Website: walmart
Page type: customer-info-address
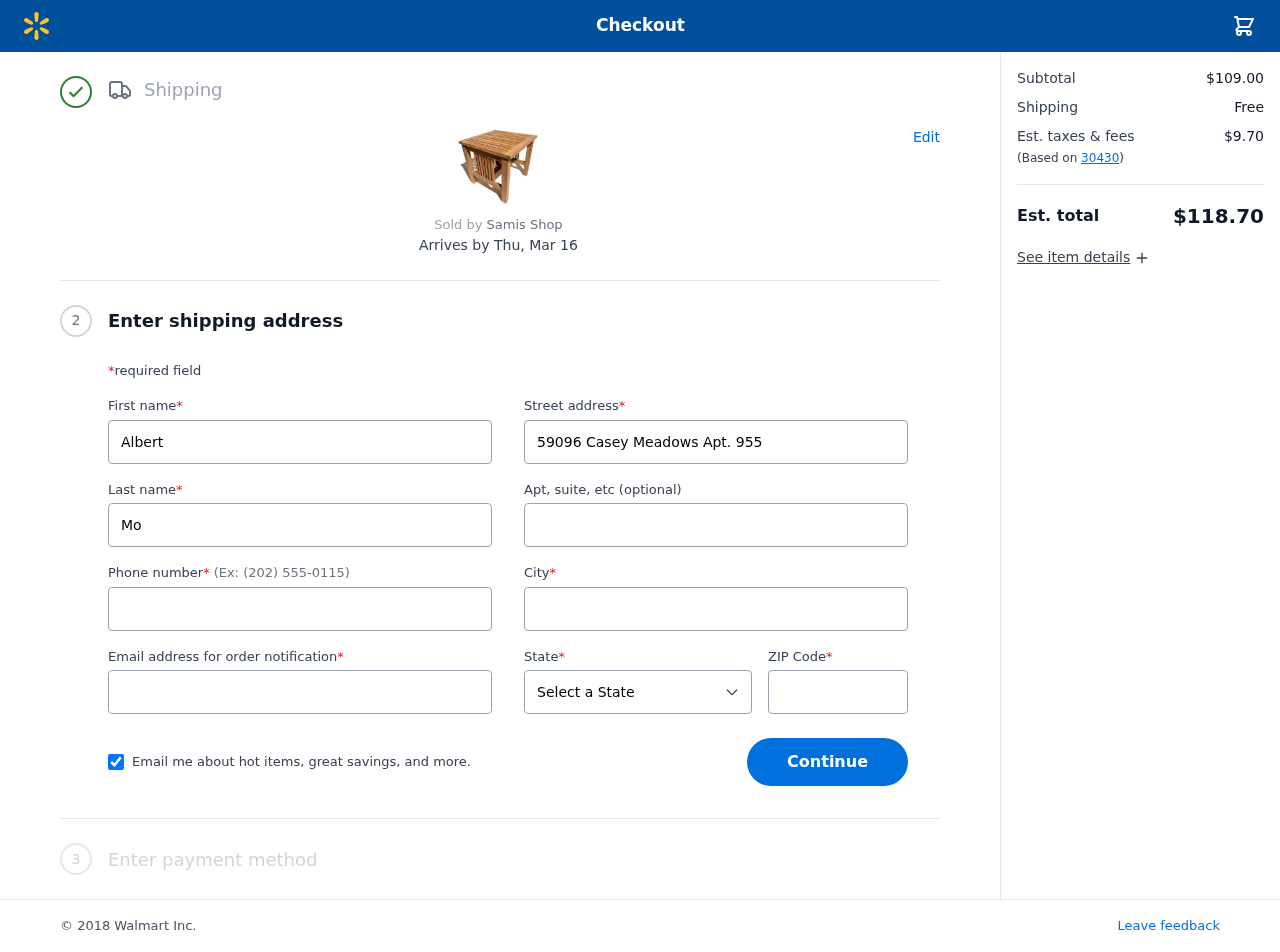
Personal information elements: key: PII_CITY
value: Allisontown
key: PII_EMAIL
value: amorrison@yahoo.com
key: PII_FIRSTNAME
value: Albert
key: PII_LASTNAME
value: Morrison
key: PII_PHONE
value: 6015242898
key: PII_POSTCODE
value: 30430
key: PII_STATE
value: Texas
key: PII_STREET
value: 59096 Casey Meadows Apt. 955
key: PII_STREET2
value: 3774 Stephanie Key
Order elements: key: ORDER_DELIVERY_DATE
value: Thu, Mar 16
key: ORDER_SUBTOTAL
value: $109.00
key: ORDER_SHIPPING_COST
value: Free
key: ORDER_TAX
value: $9.70
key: ORDER_TOTAL
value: $118.70